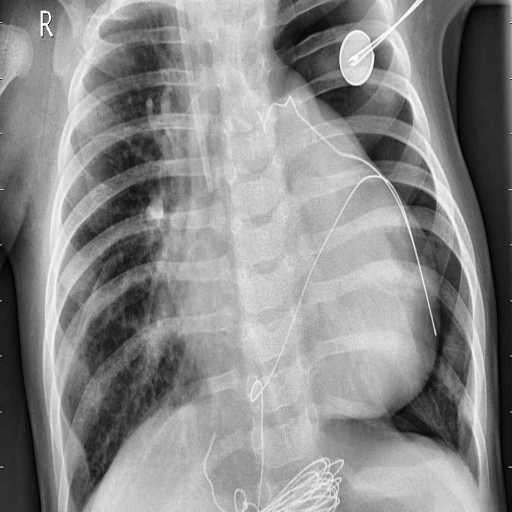
Finding: PNEUMONIA